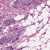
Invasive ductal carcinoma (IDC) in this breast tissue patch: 1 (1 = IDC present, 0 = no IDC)